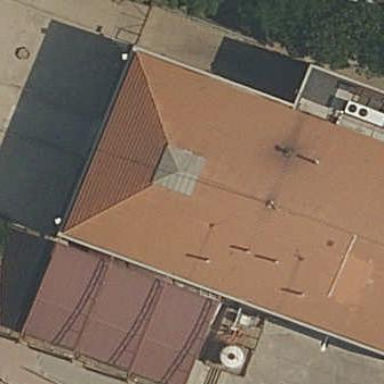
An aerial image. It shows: Arts center housed in building.